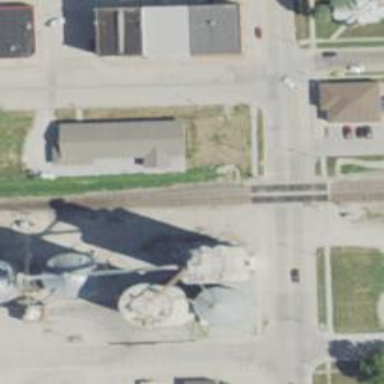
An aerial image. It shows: Railway siding with rails.